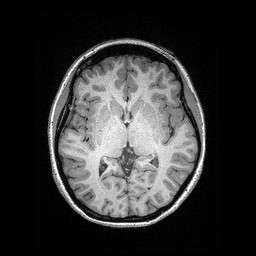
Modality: T1w
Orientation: coronal
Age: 21
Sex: female
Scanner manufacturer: siemens
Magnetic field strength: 3 T
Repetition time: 2.4 s
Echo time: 0.03 s